Field crop: maize
Growth stage: 2
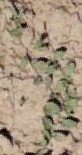
Species: convolvulus